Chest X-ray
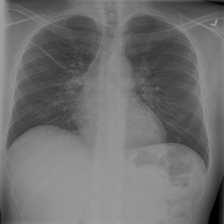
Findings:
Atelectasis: positive
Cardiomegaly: negative
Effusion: negative
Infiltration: negative
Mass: negative
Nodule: negative
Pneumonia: negative
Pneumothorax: negative
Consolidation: negative
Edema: negative
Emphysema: negative
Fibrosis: negative
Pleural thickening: negative
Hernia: negative